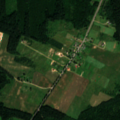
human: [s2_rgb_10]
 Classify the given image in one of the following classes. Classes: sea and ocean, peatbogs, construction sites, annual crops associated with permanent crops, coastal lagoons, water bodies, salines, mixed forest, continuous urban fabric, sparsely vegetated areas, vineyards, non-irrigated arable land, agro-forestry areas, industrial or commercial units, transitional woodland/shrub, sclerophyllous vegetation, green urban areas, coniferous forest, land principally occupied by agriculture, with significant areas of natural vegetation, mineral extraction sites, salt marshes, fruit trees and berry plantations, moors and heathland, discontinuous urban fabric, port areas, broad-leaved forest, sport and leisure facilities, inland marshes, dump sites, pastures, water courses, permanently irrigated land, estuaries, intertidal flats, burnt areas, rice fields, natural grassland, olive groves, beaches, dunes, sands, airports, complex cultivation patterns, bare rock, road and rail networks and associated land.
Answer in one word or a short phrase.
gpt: non-irrigated arable land, complex cultivation patterns, coniferous forest, transitional woodland/shrub